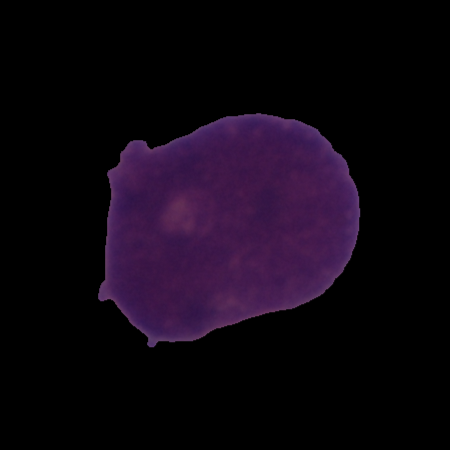
Label: cancer